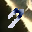
Label: 7